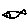
Label: fish